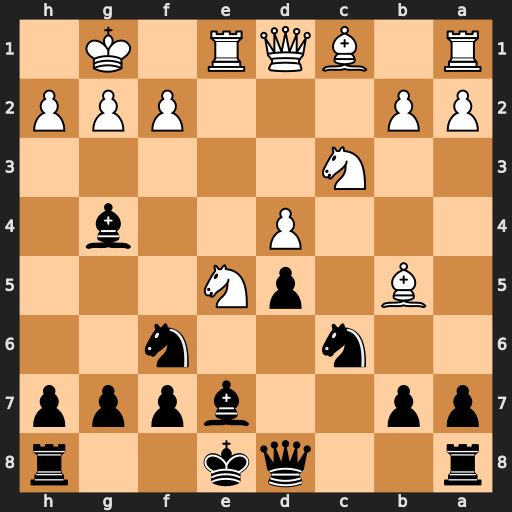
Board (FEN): r2qk2r/pp2bppp/2n2n2/1B1pN3/3P2b1/2N5/PP3PPP/R1BQR1K1
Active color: b
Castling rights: kq
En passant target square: -
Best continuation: Bxd1 Nxc6 bxc6